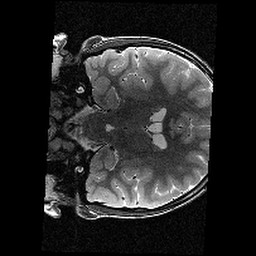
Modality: T2w
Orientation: coronal
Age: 11
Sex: male
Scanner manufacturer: siemens
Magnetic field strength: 3 T
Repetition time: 9.23 s
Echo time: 0.067 s